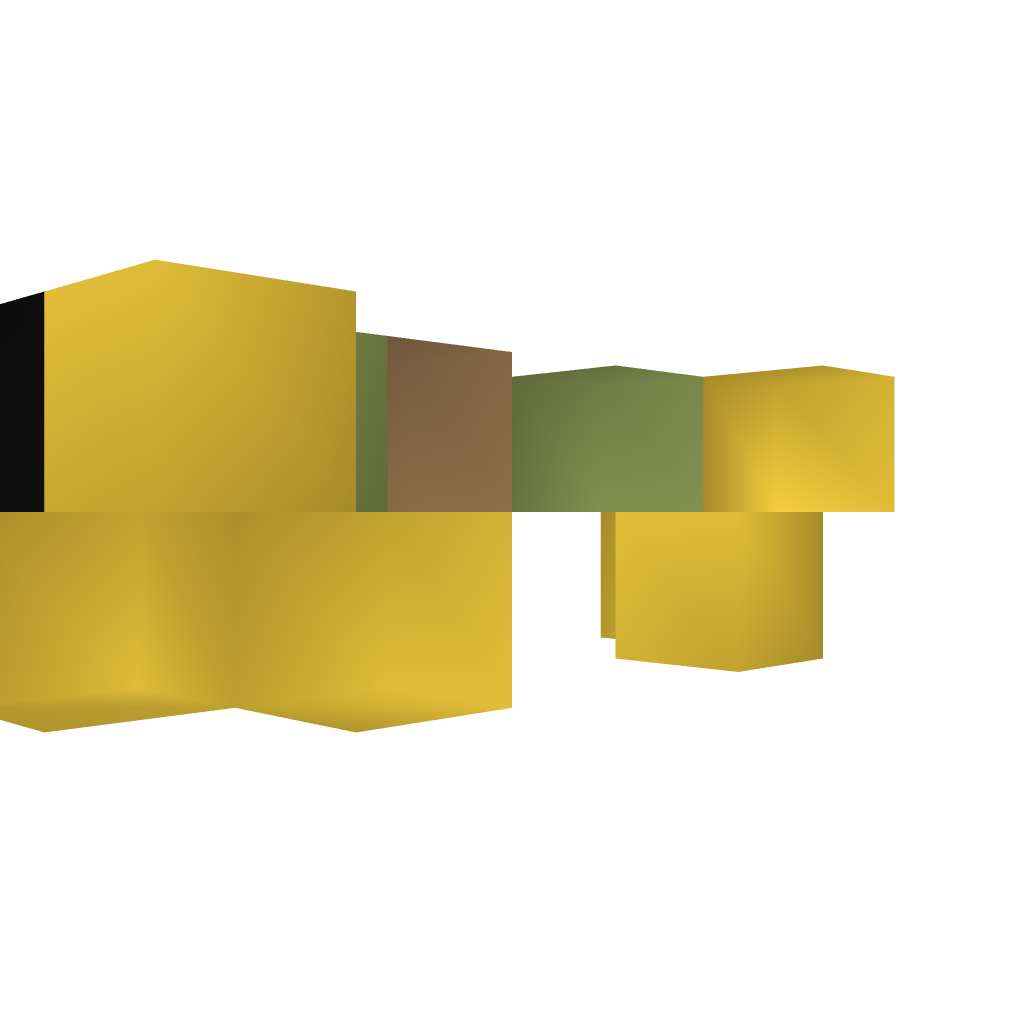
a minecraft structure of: Clock Timer (Small)